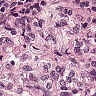
Metastatic tissue present: no